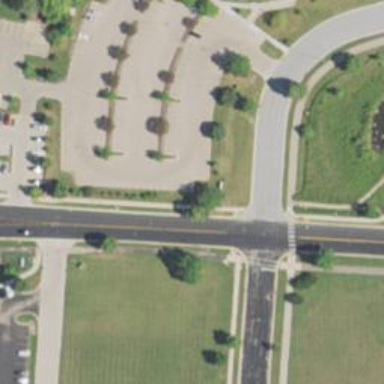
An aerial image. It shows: Asphalt footpath with unmarked crossing.